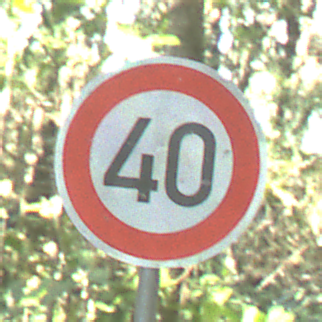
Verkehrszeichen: Geschwindigkeit40
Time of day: Midday
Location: Outdoor (Nature)
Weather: Clear
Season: NotSpecified
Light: Natural